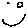
Label: smiley face